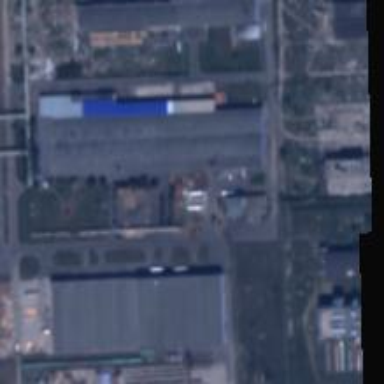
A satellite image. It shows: Industrial area.